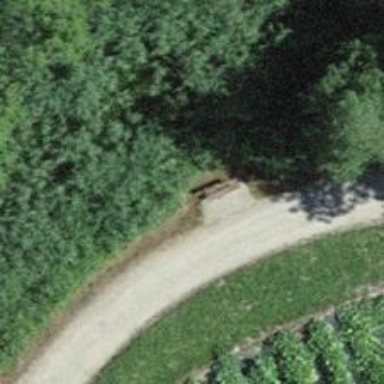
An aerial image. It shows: Bench for seating.